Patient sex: F
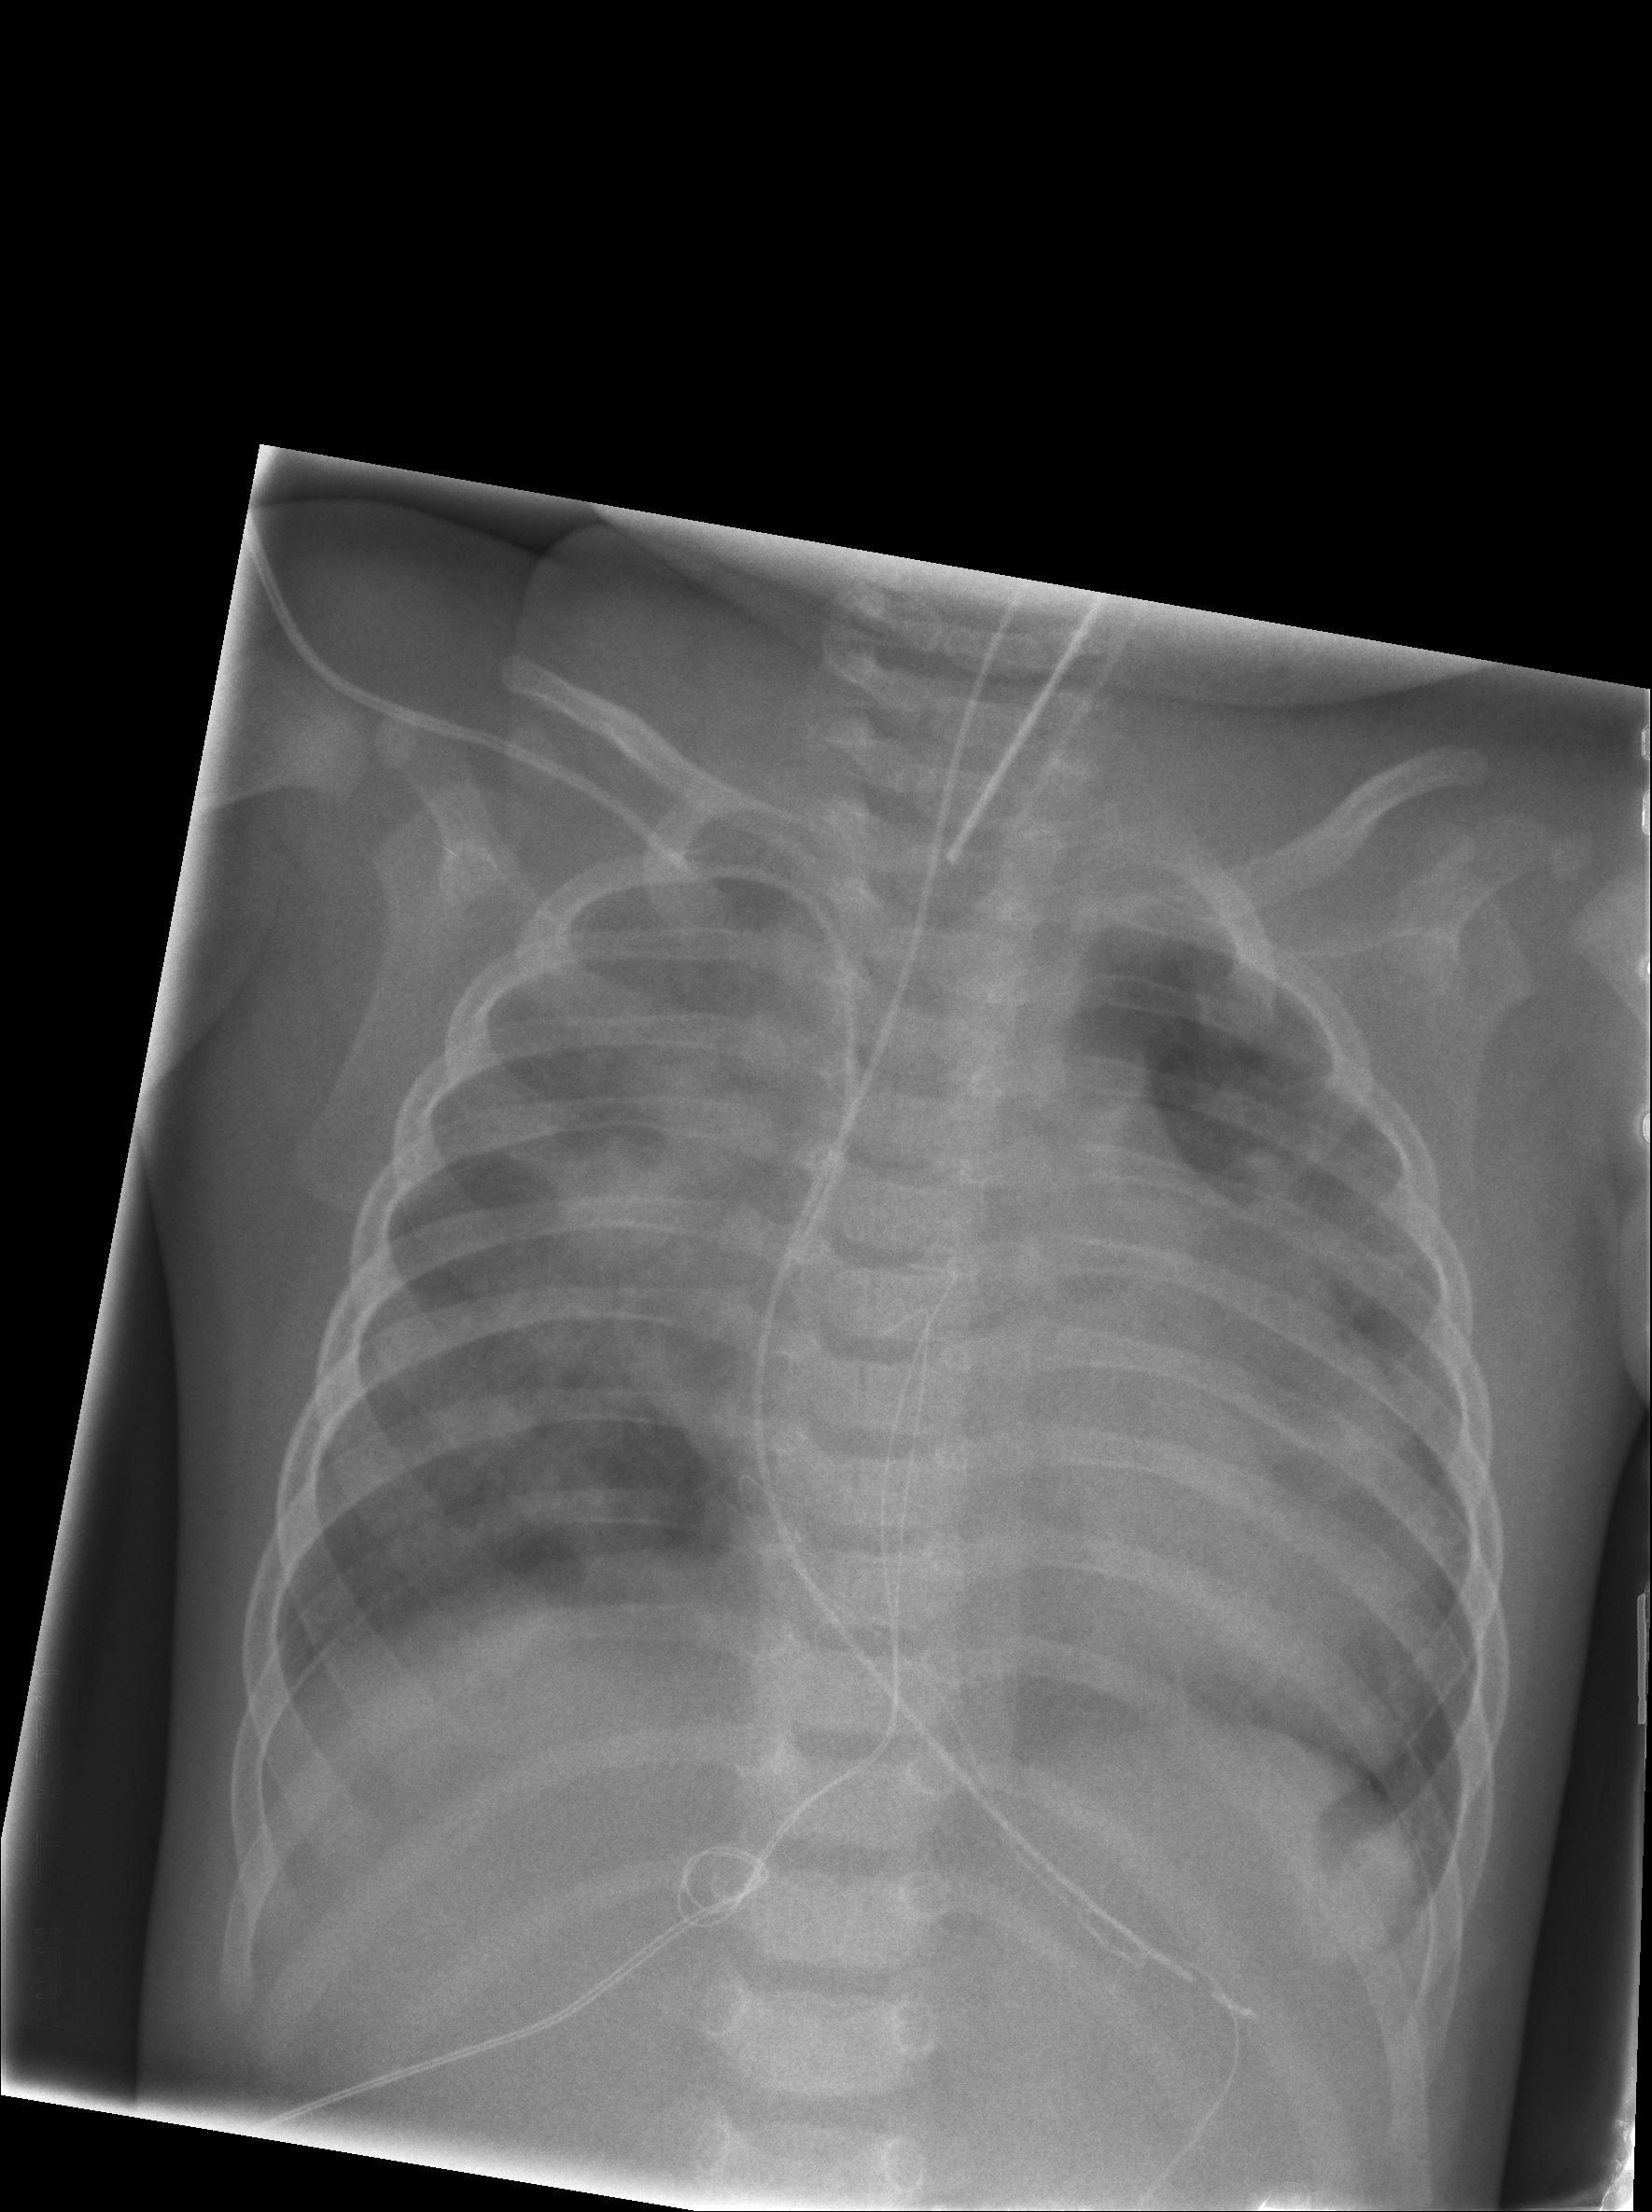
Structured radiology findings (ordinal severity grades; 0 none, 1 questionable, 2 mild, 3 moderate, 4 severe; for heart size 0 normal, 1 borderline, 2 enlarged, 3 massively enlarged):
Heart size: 1
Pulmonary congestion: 2
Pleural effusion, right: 0
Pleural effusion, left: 0
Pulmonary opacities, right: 2
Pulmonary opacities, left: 2
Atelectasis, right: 1
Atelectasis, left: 0